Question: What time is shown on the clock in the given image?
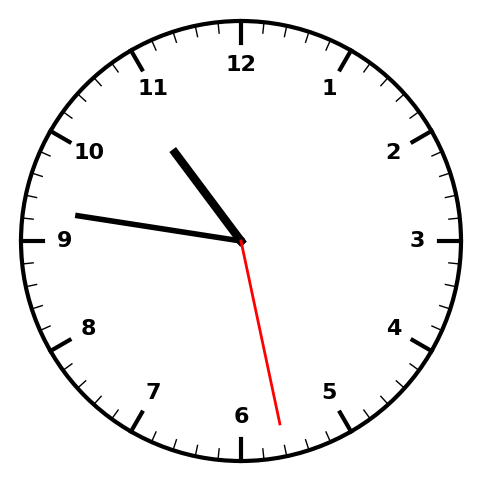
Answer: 10:46:28